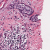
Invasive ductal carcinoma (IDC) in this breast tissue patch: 0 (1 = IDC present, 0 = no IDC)